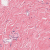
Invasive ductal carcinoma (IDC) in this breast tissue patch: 0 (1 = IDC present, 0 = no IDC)